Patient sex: M
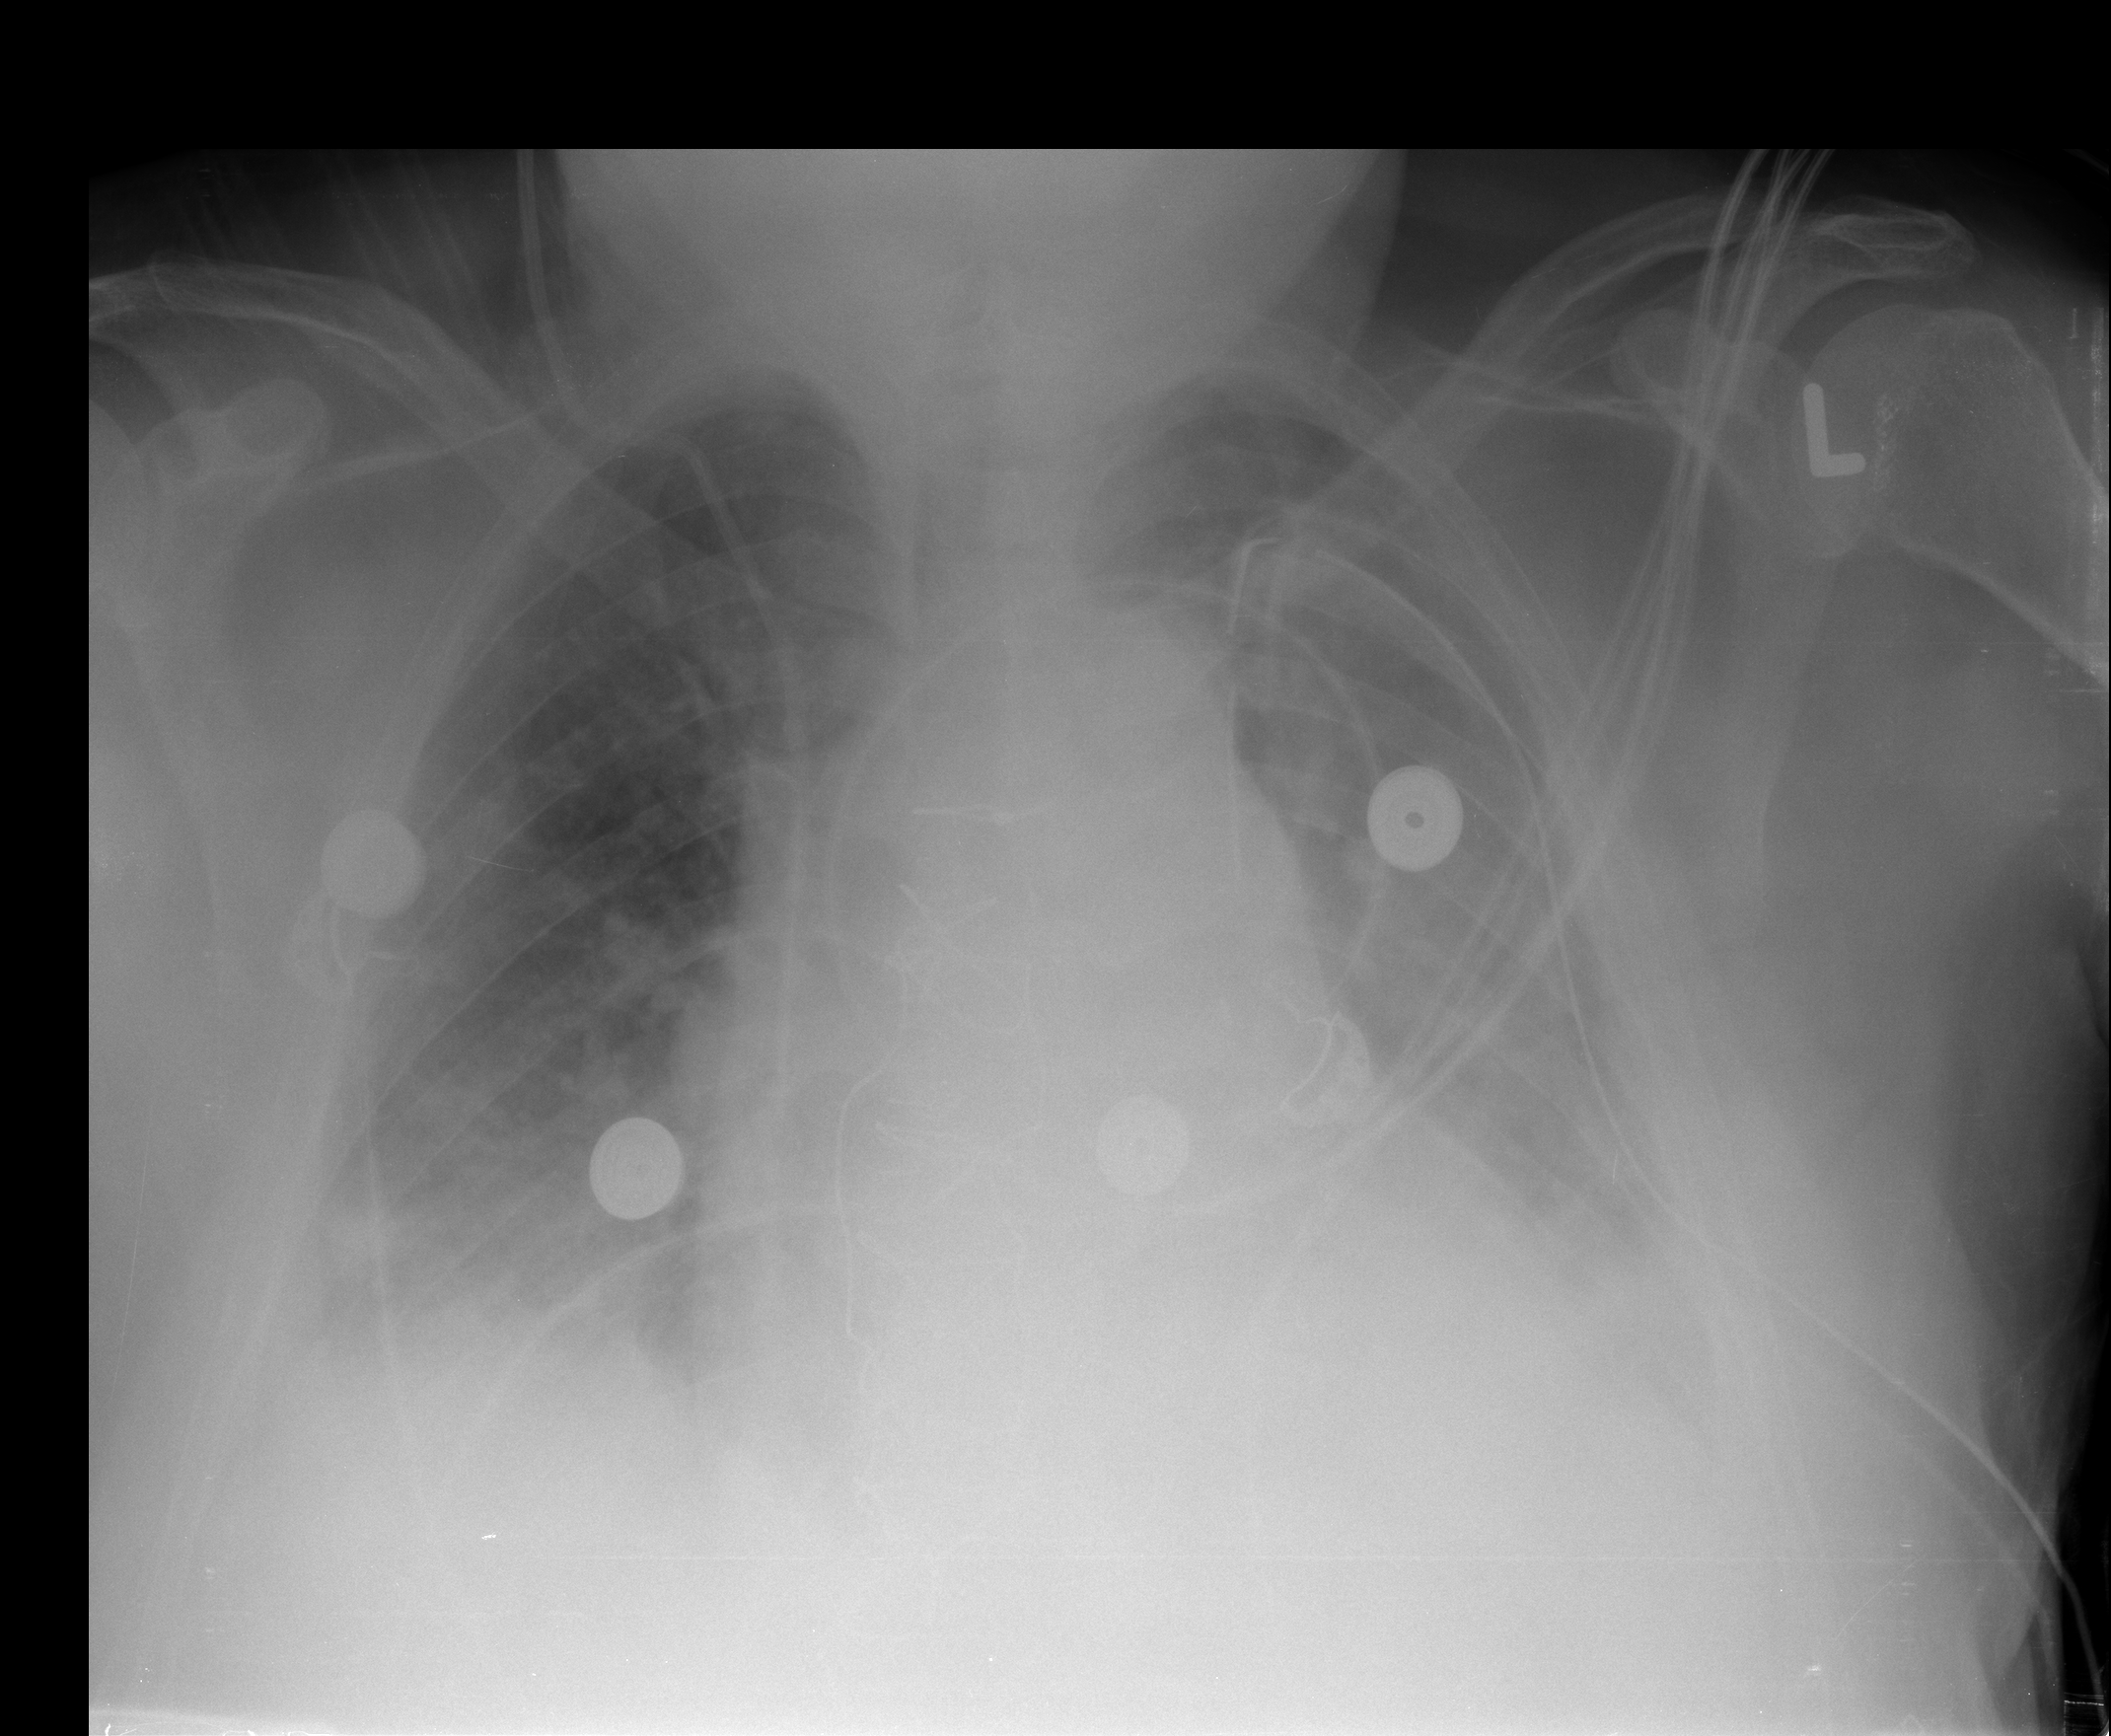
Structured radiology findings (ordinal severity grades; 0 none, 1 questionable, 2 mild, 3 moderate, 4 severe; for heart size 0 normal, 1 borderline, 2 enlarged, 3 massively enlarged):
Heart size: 2
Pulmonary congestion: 0
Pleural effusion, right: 0
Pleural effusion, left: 2
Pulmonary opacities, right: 0
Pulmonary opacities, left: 0
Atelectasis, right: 2
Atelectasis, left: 3